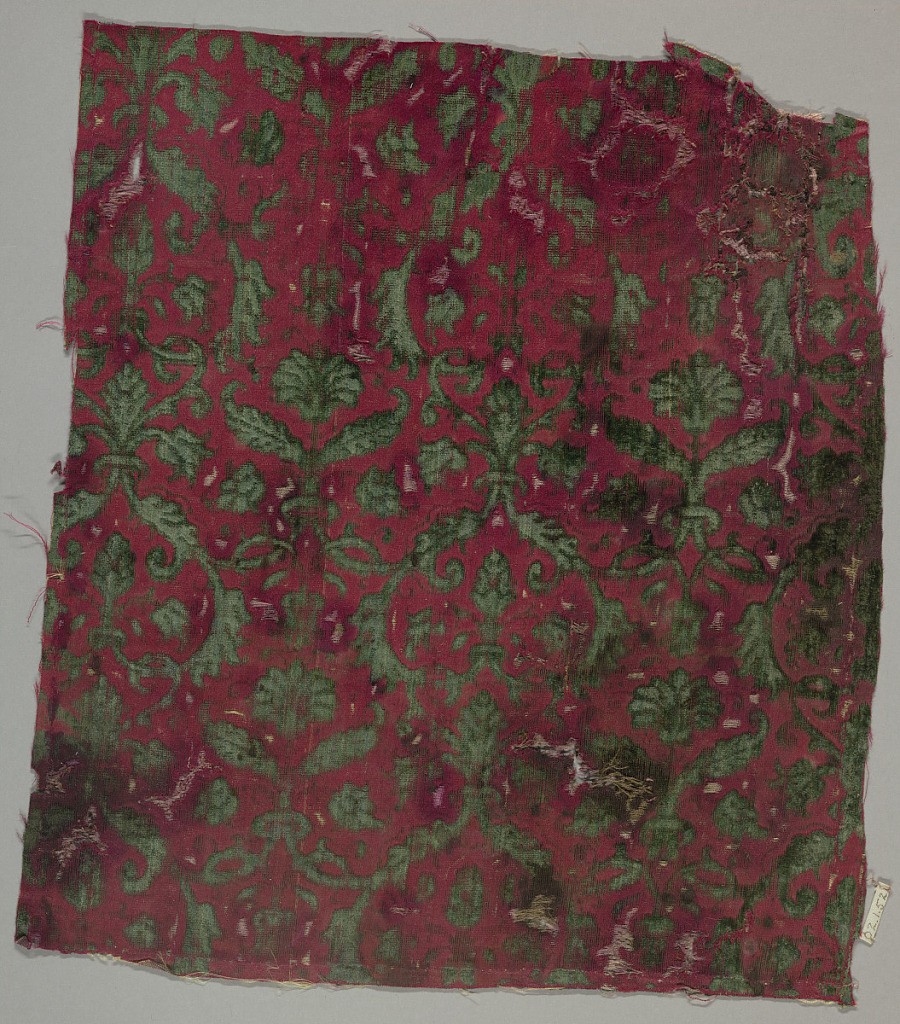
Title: Fragment
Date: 17th century
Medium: silk Technique: supplementary warp forming pile on a satin foundation (velvet)
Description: Plant forms in green on red ground.